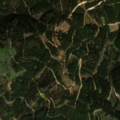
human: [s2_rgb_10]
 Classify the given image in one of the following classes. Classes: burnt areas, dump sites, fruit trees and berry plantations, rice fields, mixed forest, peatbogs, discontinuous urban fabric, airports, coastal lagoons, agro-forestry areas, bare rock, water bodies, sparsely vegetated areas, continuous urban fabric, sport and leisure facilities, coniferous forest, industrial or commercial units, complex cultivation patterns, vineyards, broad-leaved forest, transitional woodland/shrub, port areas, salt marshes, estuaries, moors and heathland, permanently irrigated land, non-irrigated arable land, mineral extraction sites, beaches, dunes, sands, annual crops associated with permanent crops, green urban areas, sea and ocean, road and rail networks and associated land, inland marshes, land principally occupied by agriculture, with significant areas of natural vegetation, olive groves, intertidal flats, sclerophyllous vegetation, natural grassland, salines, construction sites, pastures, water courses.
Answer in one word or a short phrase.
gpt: coniferous forest